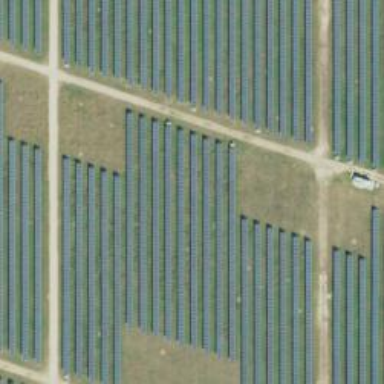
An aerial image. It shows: Solar power generator with photovoltaic panels.